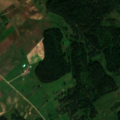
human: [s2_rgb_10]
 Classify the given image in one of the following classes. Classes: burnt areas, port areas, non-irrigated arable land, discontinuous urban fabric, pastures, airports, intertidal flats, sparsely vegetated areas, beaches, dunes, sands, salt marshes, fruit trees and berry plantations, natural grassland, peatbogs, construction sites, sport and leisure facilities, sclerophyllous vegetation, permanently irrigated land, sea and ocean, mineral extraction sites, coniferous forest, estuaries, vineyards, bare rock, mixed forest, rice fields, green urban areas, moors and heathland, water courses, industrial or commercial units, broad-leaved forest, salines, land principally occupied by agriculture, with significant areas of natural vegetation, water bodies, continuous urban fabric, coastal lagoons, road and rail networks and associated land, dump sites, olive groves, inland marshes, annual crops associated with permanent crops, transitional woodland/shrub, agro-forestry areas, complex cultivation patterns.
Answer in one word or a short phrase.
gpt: non-irrigated arable land, complex cultivation patterns, land principally occupied by agriculture, with significant areas of natural vegetation, mixed forest, natural grassland